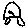
Label: car